Group 1:
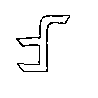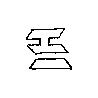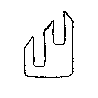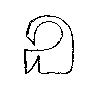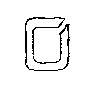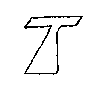
Group 2:
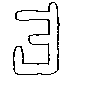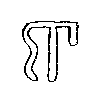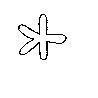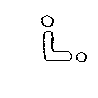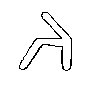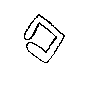
Rule separating the two groups: Wedged endings vs. rounded endings.
Concepts: curved_straight, imagined_entity, imagined_line_or_curve, line_or_curve_endpoint, specific_style, specificity
Author: Douglas R. Hofstadter